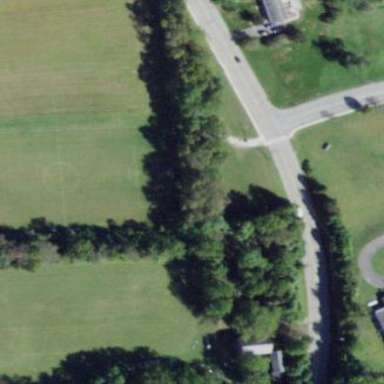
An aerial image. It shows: Recreation ground.